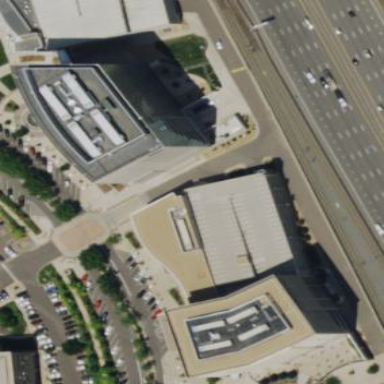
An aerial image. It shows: Commercial building featuring parking garage and retail/commercial spaces.